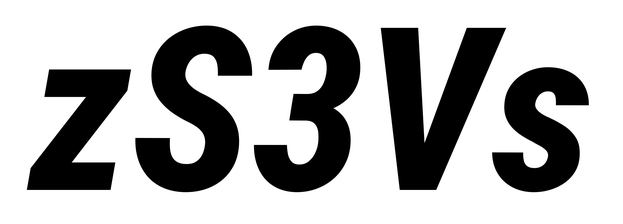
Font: Roboto-Italic_Condensed_ExtraBold_Italic